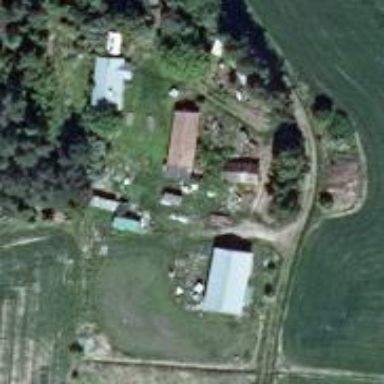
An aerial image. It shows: Farmyard in rural farm setting.